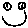
Label: smiley face